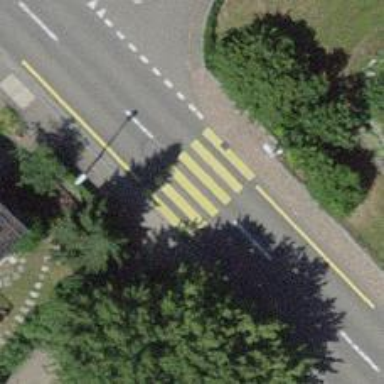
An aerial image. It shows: Uncontrolled zebra crossing with yellow markings on the road.